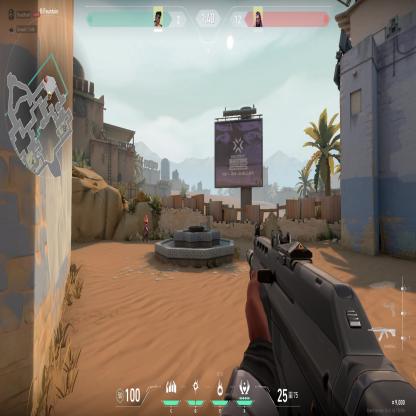
Label: enemy